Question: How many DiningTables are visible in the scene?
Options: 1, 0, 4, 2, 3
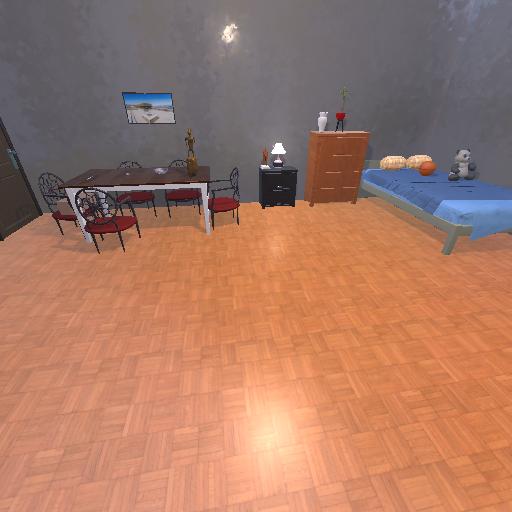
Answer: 1